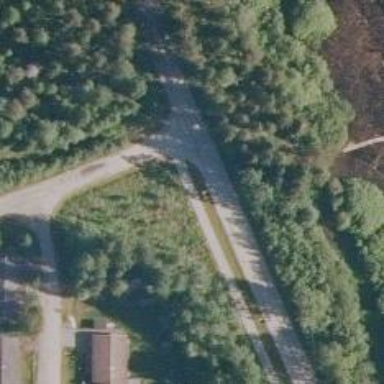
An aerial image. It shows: Cycleway.